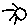
Label: sun